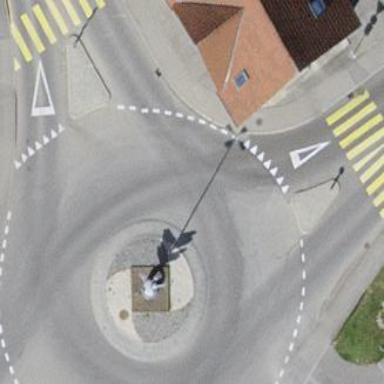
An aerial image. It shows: Secondary road with asphalt surface leading to roundabout.